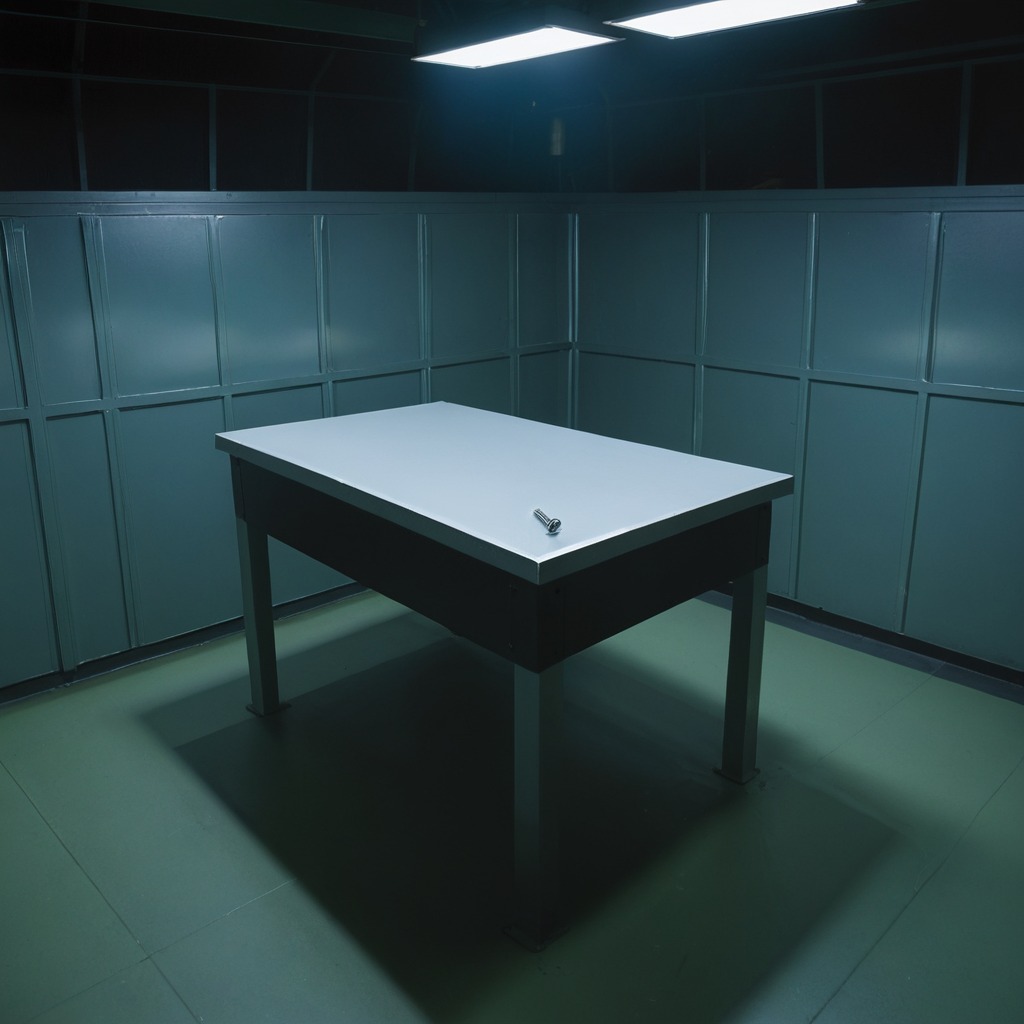
A metal screw is lying on the table.